Chest X-ray:
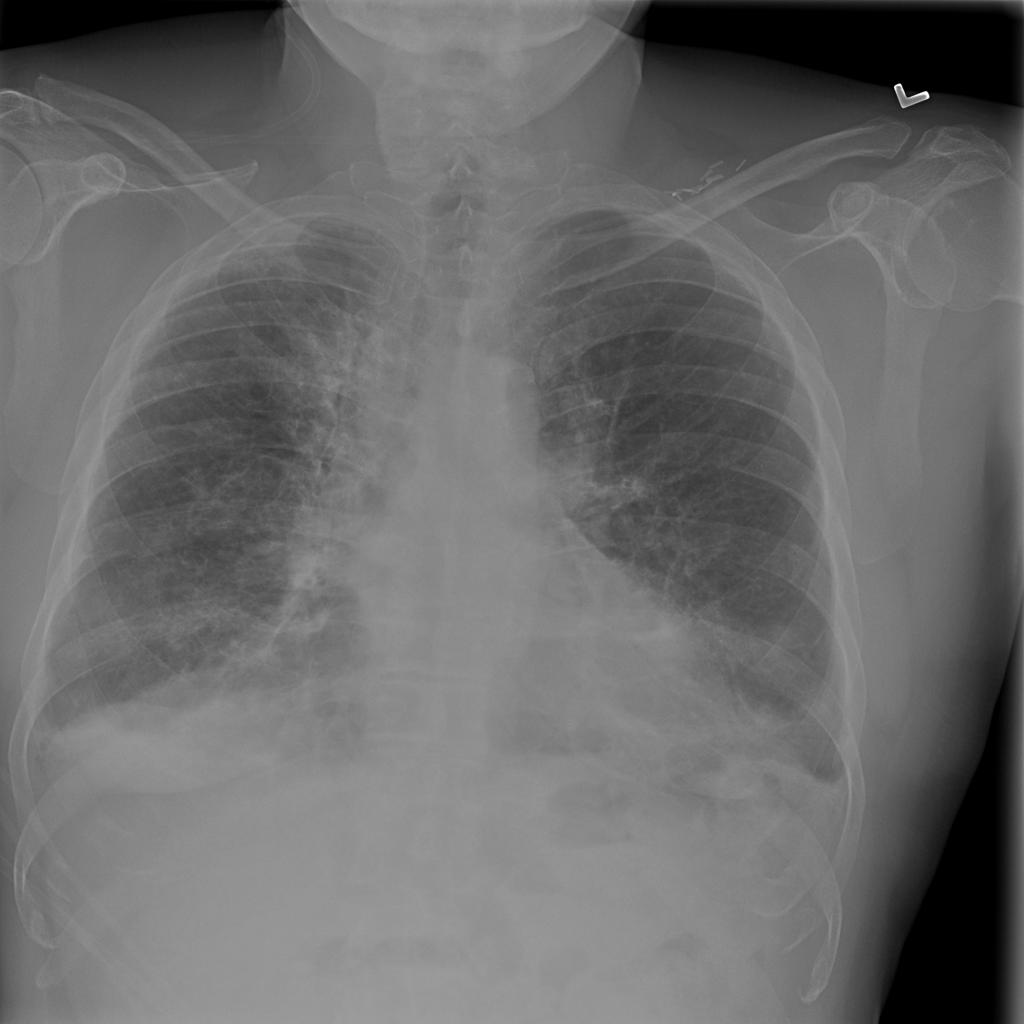
Findings: Fibrosis, Consolidation, Effusion
No abnormal finding: no